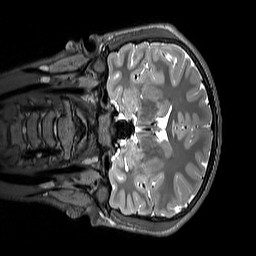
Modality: T2w
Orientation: coronal
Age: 13
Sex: female
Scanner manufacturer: siemens
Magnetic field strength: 3 T
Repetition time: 3.2 s
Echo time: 0.408 s